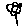
Label: flower